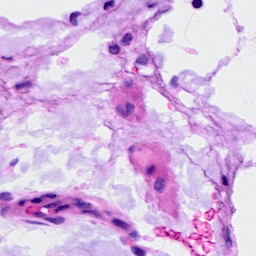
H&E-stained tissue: Ovarian